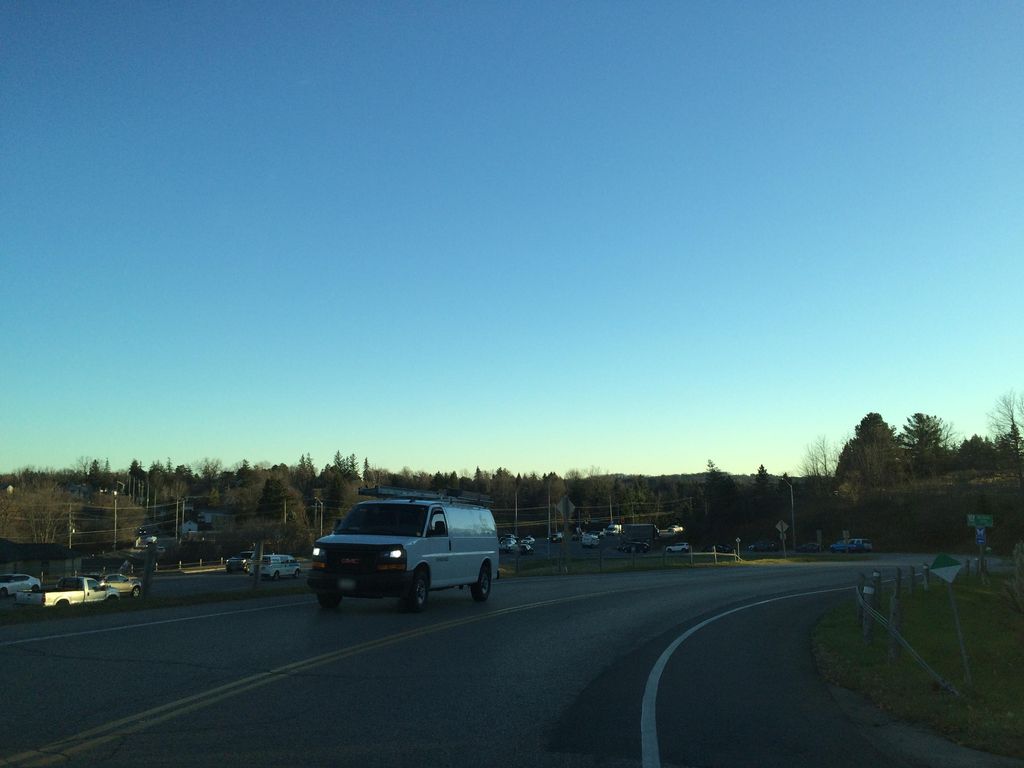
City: kitchener-waterloo